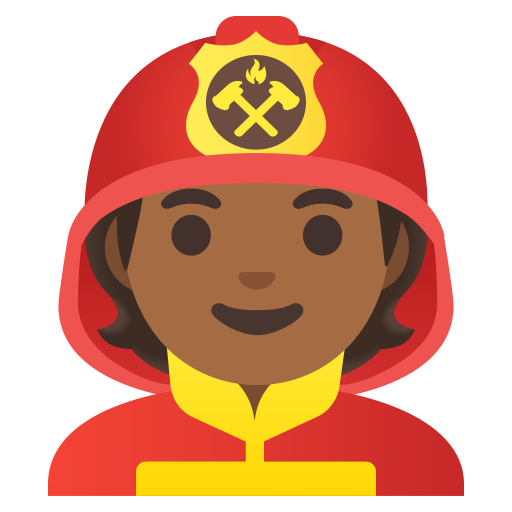
Emoji: 🧑🏾‍🚒